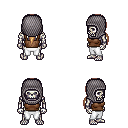
a pixel art fantasy rpg character, male body template, skeleton, brown pirate shirt, white pants, light blonde ponytail hairstyle, chain hood, four views (front, back, left, right), 2x2 character sprite sheet, small pixel art, hard edges, no anti-aliasing